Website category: book
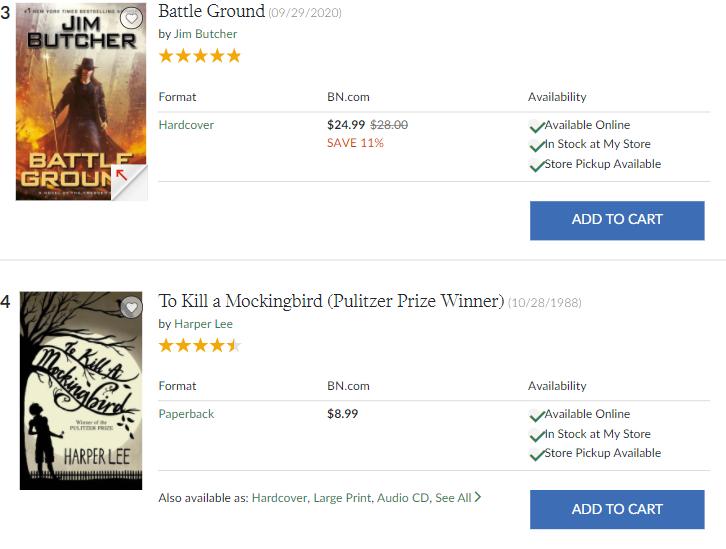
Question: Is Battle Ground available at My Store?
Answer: yes

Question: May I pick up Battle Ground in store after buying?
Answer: yes

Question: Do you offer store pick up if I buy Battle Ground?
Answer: yes

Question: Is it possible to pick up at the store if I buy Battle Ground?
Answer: yes

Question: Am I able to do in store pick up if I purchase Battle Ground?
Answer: yes

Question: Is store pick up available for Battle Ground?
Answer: yes

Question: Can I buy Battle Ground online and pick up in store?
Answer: yes